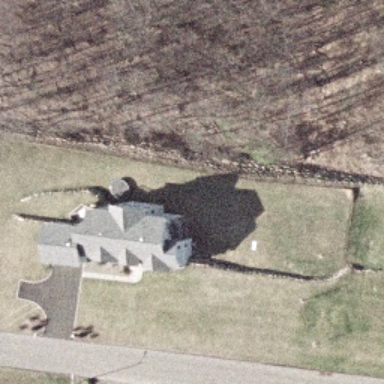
A villa is surrounded by lawn in the sparse residential area .